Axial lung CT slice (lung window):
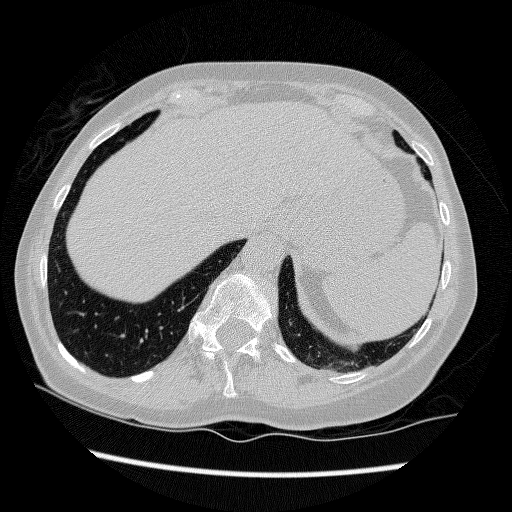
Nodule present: no